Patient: sex F, age 26
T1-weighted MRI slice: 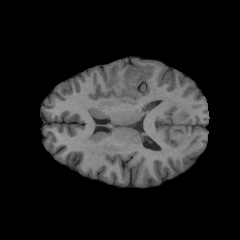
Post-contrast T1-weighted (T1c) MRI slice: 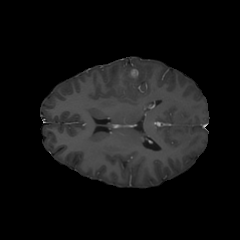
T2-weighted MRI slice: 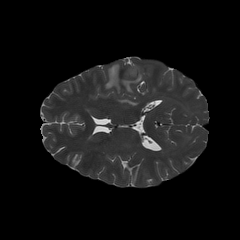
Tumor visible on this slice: yes
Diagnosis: Glioblastoma, IDH-wildtype
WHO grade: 4